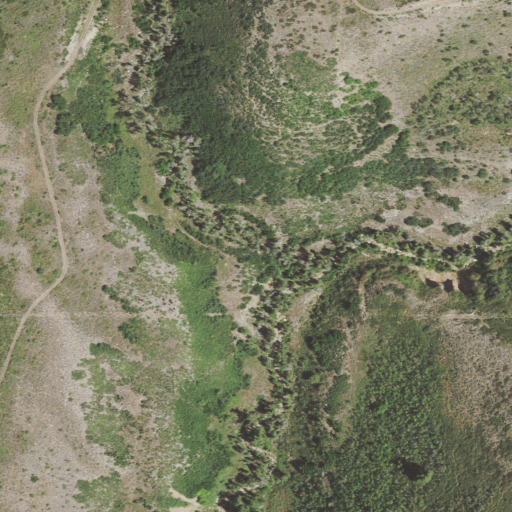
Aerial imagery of valley in Utah named Big Buck Canyon containing deciduous forest and shrub